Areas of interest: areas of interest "Park and greenspace"
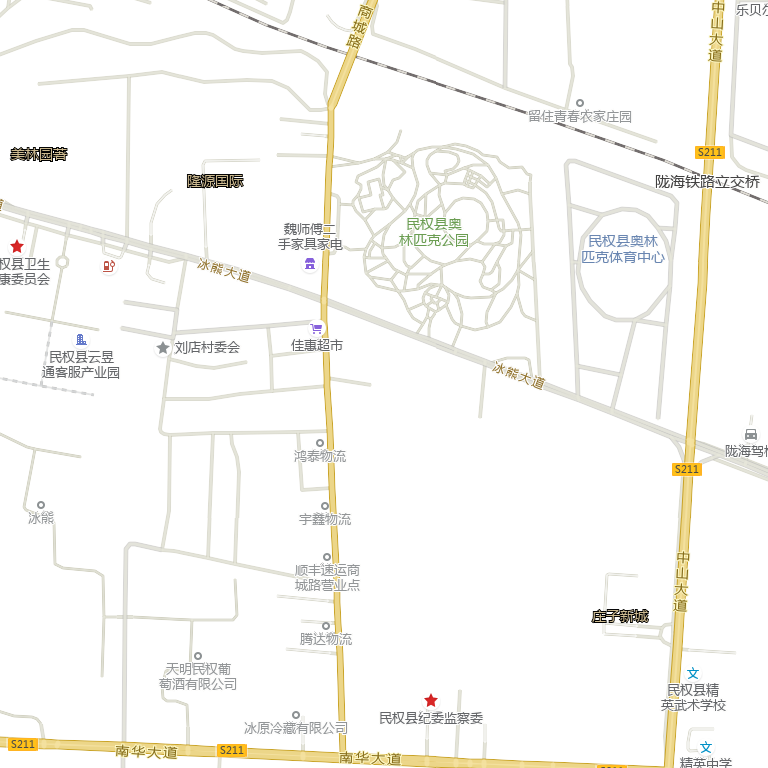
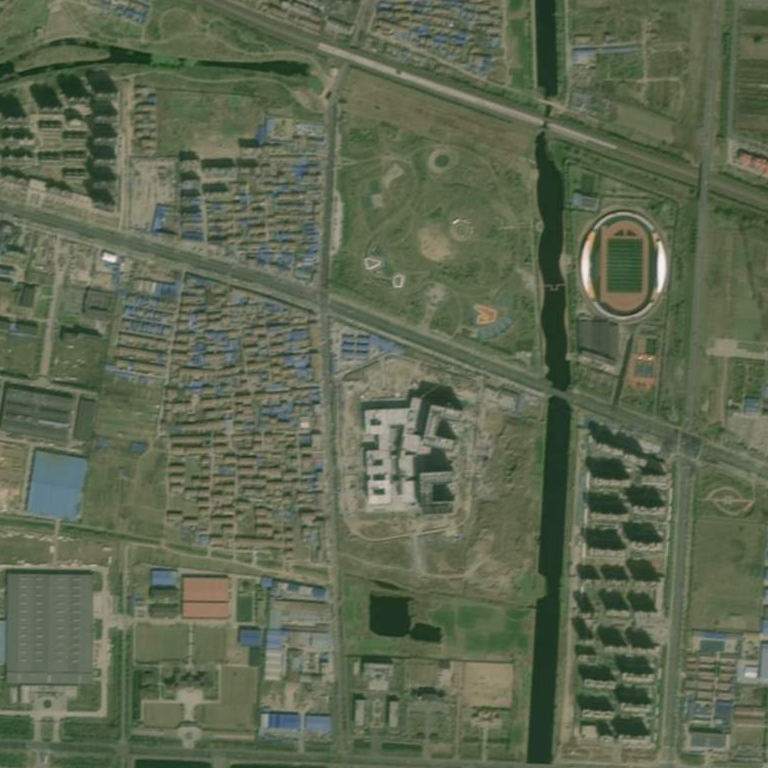